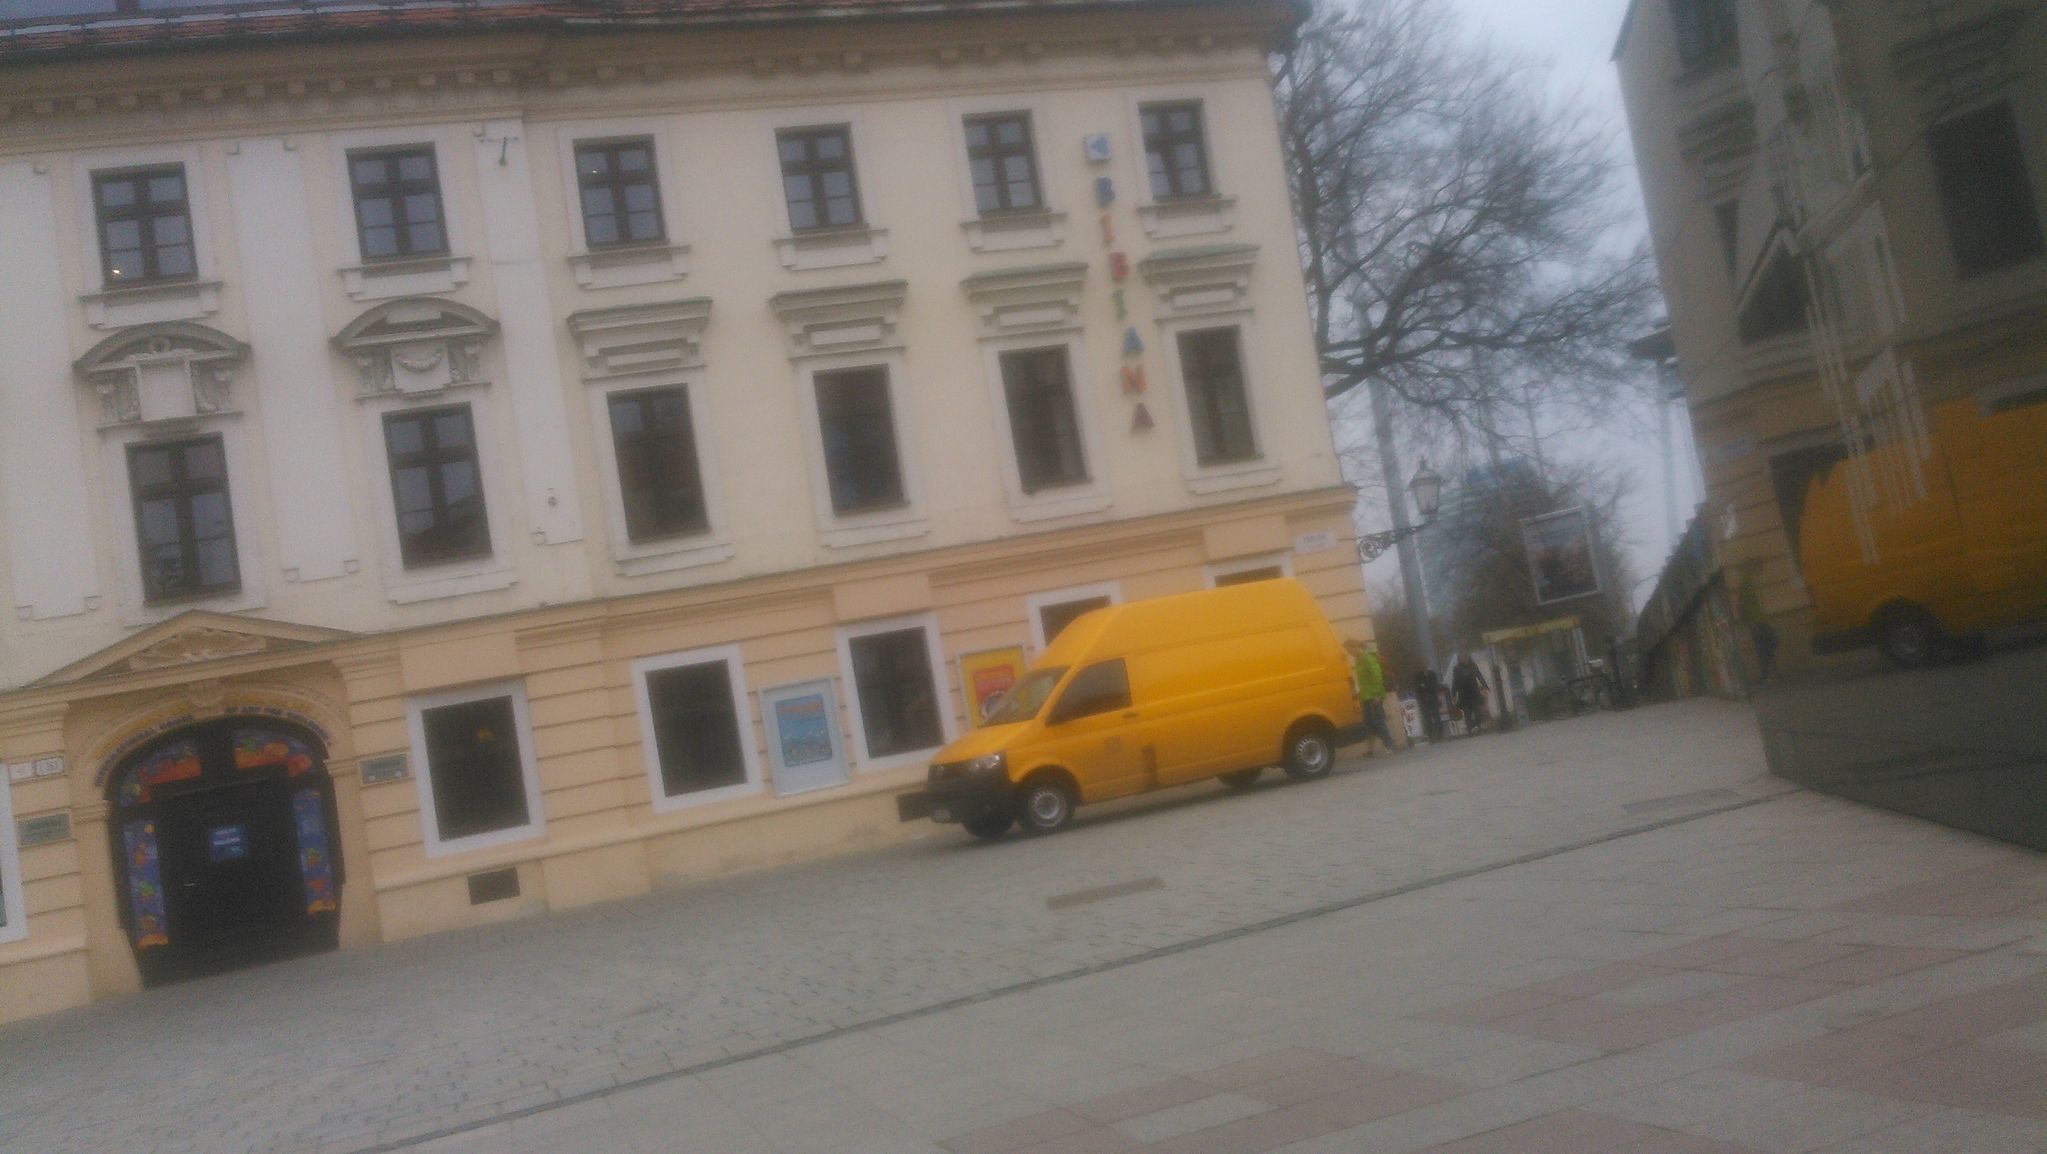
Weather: clear
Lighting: day
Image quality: slightly poor
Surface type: walking surface
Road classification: pedestrian
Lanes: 1
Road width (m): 4.1
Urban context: urban centre
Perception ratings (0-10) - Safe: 3.05, Lively: 6.13, Beautiful: 7.66, Boring: 3.58, Depressing: 3.66, Wealthy: 8.95